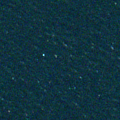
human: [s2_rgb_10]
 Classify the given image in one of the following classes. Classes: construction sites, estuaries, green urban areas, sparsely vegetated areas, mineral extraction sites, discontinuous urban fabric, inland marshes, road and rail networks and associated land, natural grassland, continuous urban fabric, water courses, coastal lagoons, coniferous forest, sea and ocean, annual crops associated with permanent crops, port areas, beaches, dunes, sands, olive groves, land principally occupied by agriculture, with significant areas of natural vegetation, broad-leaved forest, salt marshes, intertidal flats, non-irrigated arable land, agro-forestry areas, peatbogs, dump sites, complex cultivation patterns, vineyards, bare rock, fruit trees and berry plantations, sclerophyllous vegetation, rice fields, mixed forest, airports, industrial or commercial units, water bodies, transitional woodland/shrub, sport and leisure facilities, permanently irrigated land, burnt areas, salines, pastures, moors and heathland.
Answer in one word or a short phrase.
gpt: sea and ocean